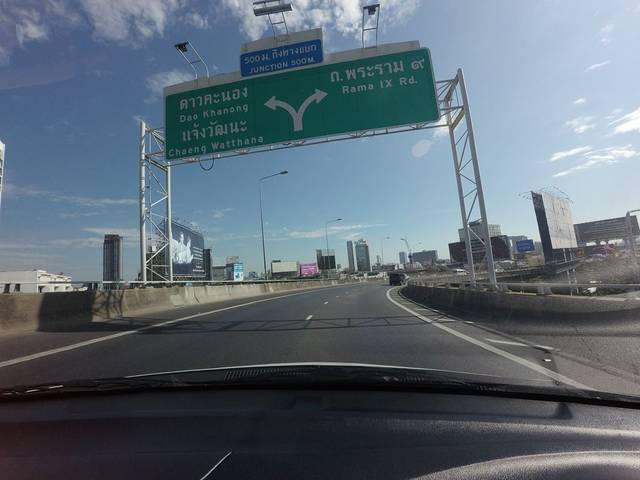
Region: Thailand
Coordinates: 13.759, 100.544